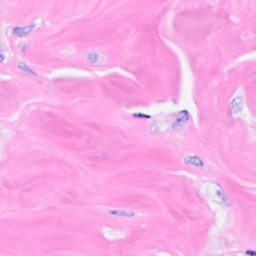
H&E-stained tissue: Breast